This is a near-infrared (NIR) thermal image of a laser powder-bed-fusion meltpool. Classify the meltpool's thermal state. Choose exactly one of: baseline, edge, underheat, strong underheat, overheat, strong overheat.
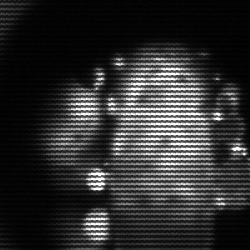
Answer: strong underheat